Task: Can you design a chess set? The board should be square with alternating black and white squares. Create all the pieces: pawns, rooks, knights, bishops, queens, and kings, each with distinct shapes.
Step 1624:
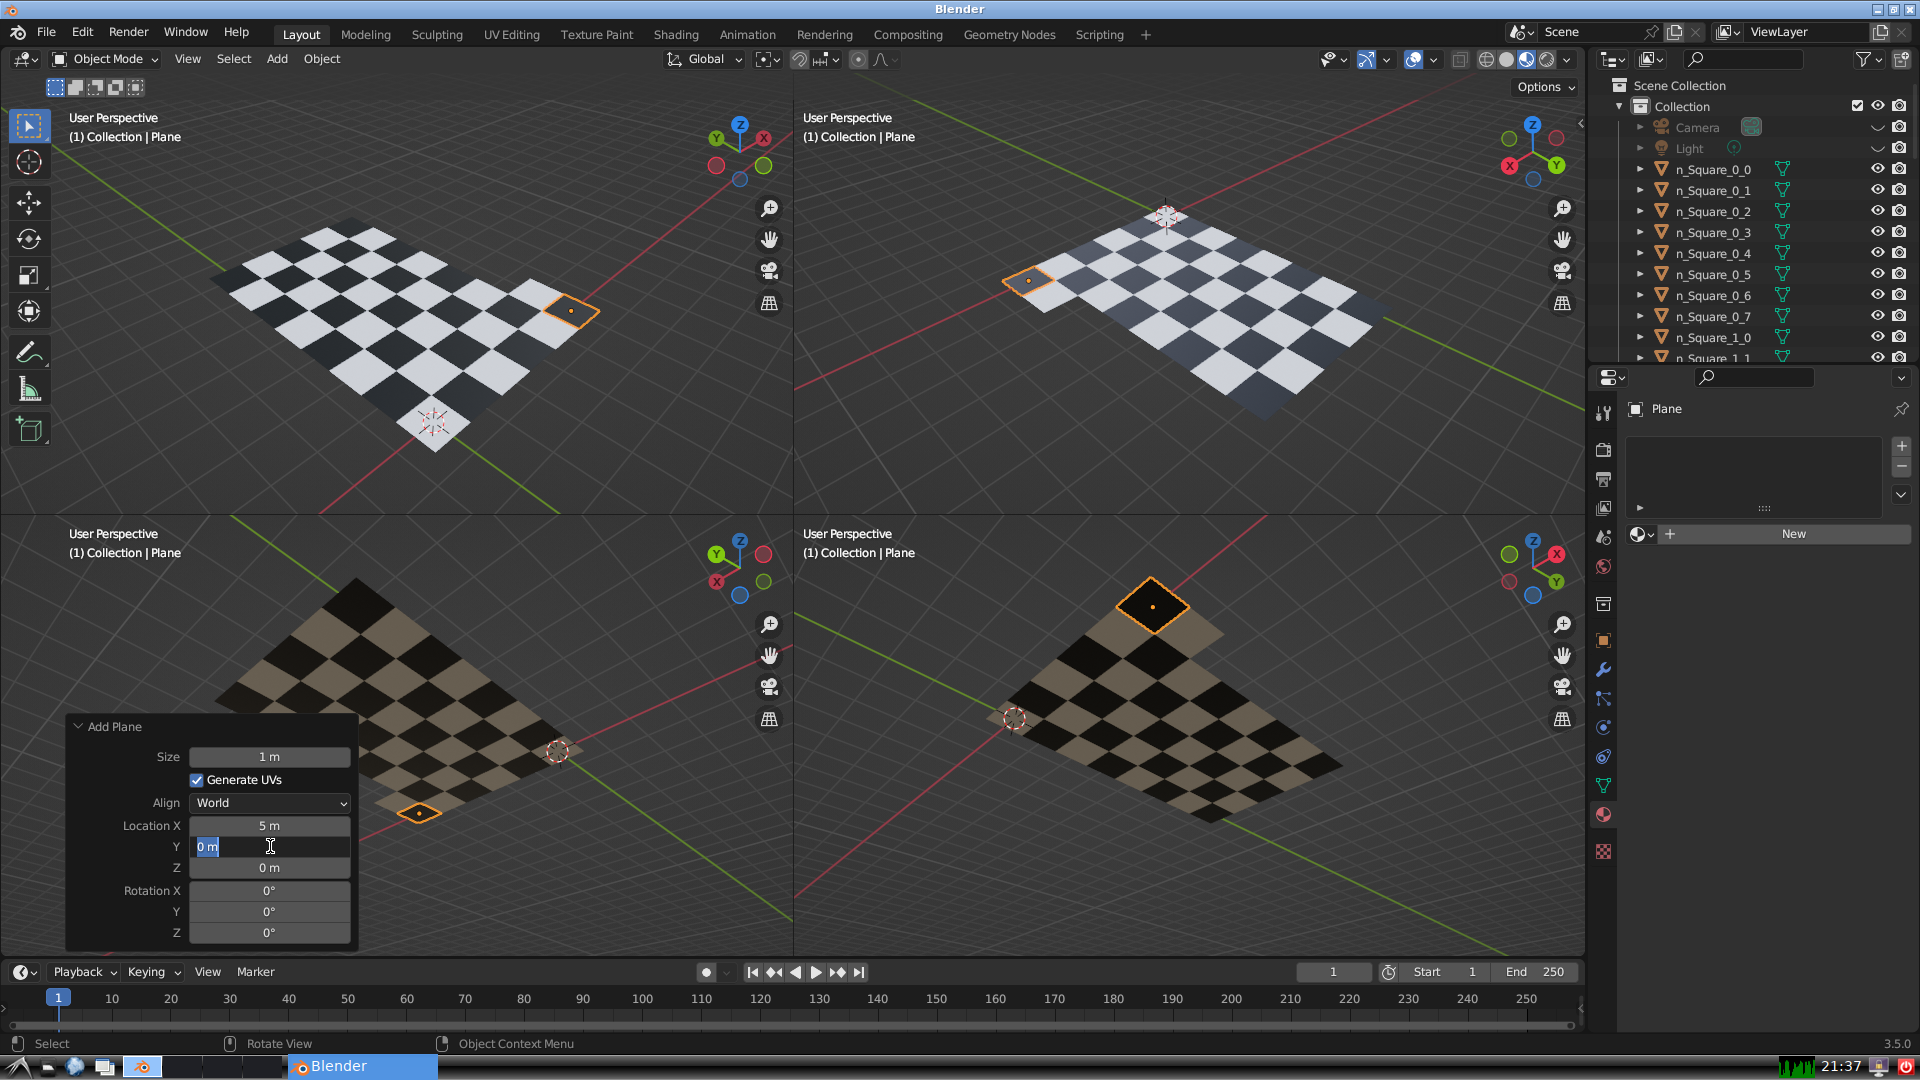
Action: input_text: 2.0